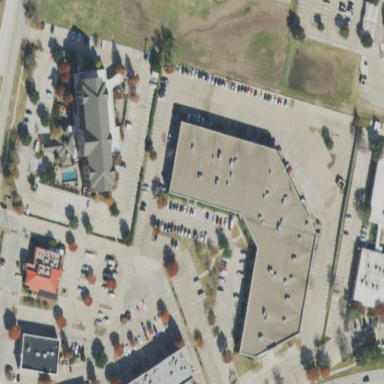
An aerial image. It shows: Flat-roofed commercial building.